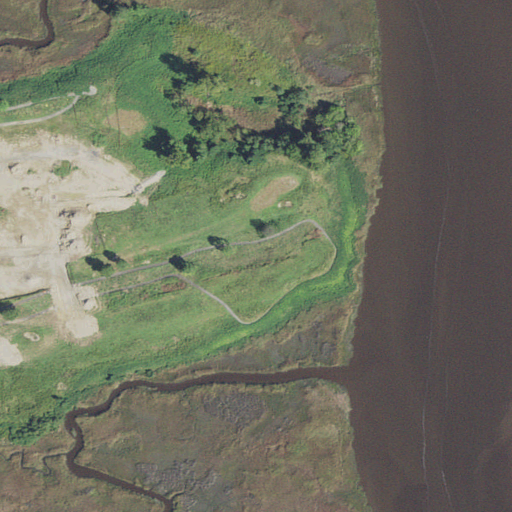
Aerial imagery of cliff(s) in Virginia named Brock Point containing herbaceous wetlands, open water, woody wetlands, cultivated crops, open development, low intensity development, and medium intensity development